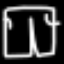
Label: pants